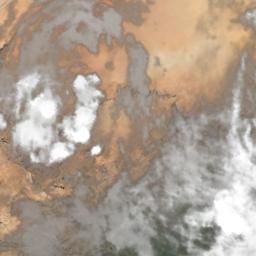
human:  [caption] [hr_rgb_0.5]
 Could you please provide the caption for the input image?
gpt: The white cloud is above bare land .

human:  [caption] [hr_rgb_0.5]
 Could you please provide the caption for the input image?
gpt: The stratus clouds and cumulus clouds are located above the wasteland .

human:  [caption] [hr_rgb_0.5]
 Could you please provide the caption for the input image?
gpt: Large white clouds on the ground where green and yellow intersect .

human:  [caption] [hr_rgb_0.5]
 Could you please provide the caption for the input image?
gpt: There is a thick cloud and a thin cloud on the sea .

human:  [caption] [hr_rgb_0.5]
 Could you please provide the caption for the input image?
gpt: There are gray and white clouds over a brown plain .